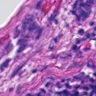
Metastatic tissue present: yes